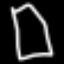
Label: square